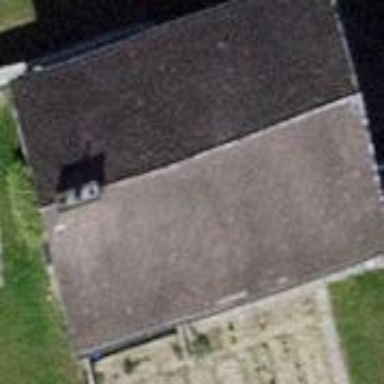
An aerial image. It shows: Gabled roof house.